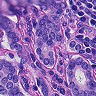
Metastatic tissue present: yes